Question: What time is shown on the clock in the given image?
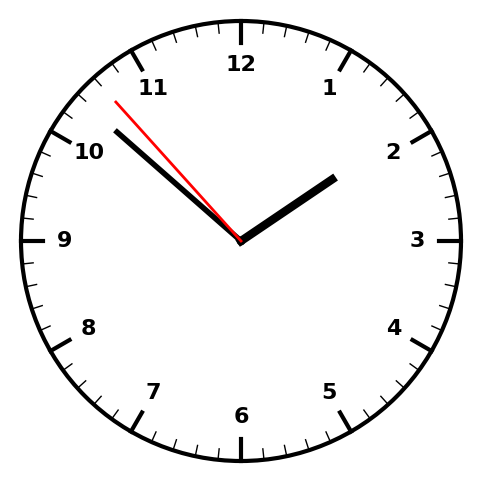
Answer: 01:51:53